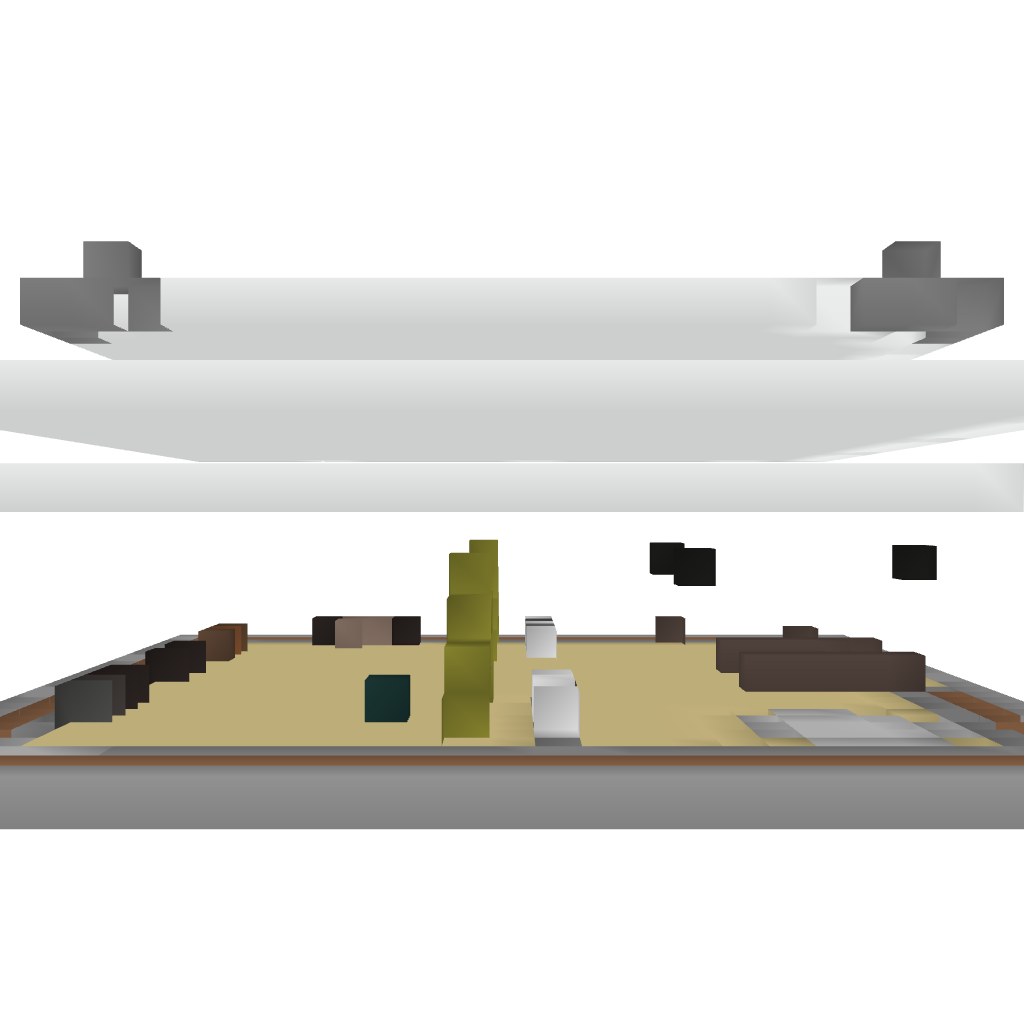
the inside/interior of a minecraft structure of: Modern House